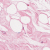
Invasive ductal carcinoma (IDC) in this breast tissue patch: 0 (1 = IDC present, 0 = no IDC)